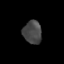
Tissue: skin
Cell type: Epithelial cells
Senescence score: 0.276
Nuclear area (px): 418
Mean DAPI intensity: 70.665